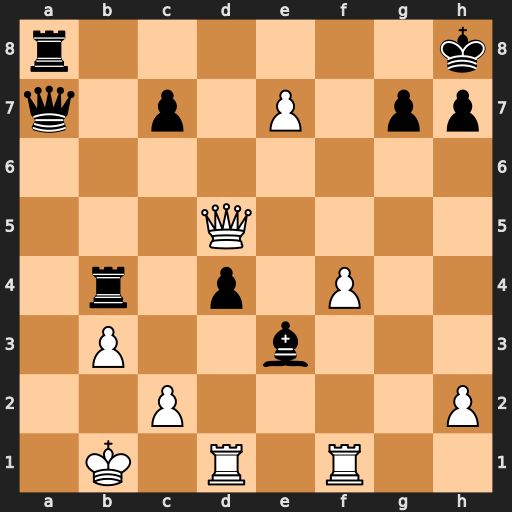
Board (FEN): r6k/q1p1P1pp/8/3Q4/1r1p1P2/1P2b3/2P4P/1K1R1R2
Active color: w
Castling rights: -
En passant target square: -
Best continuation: Qd8+ Rxd8 exd8=Q#